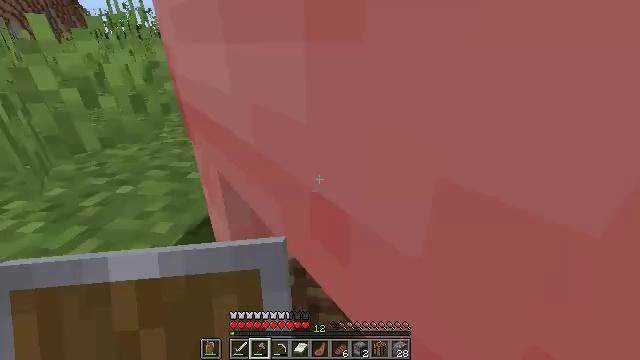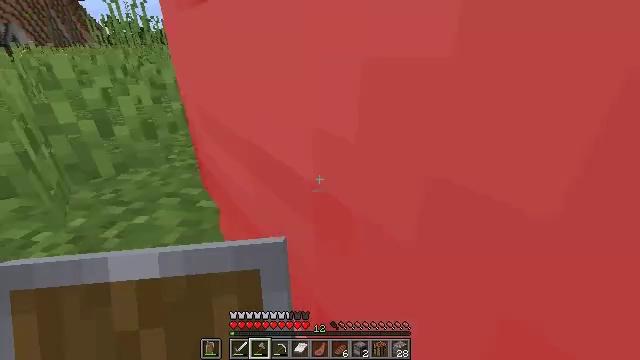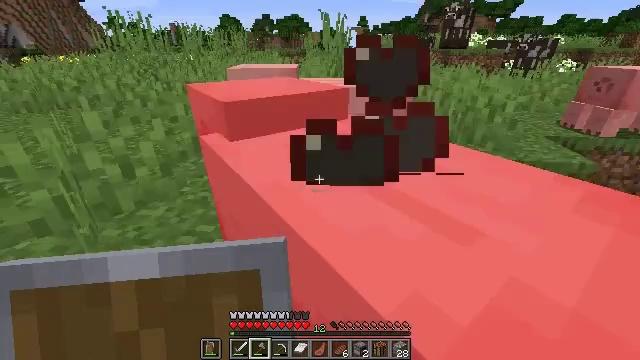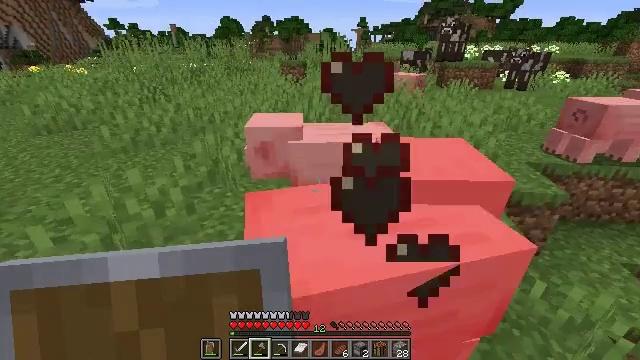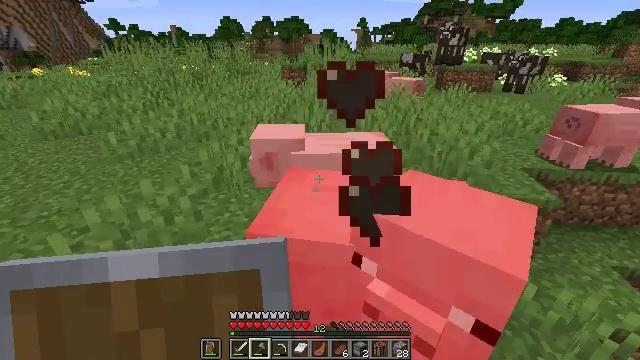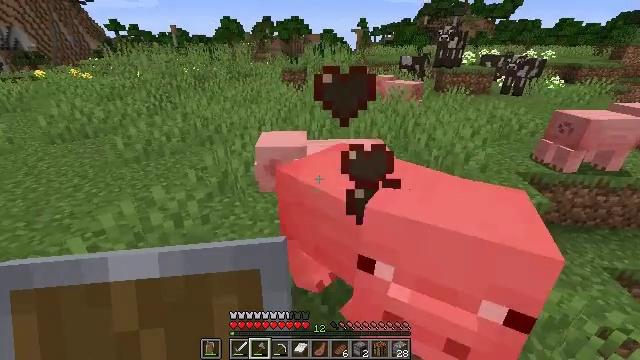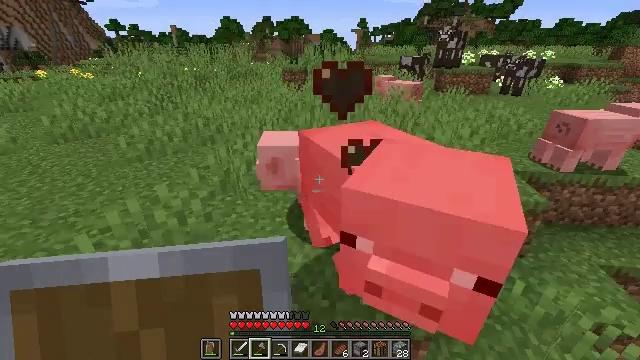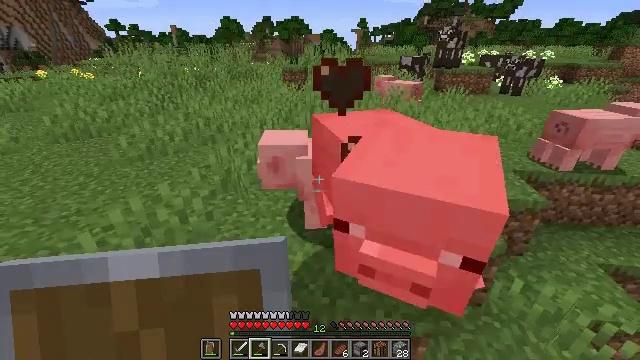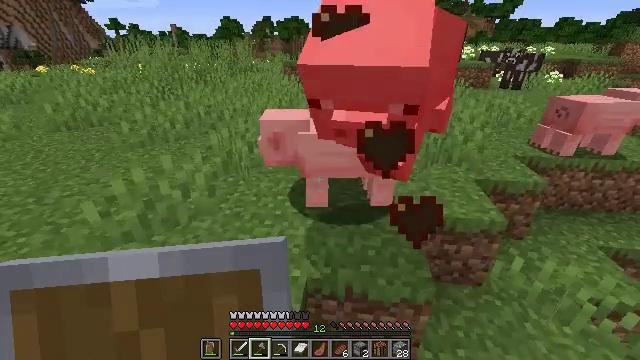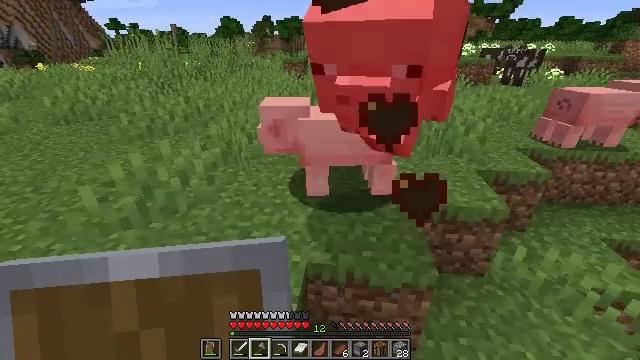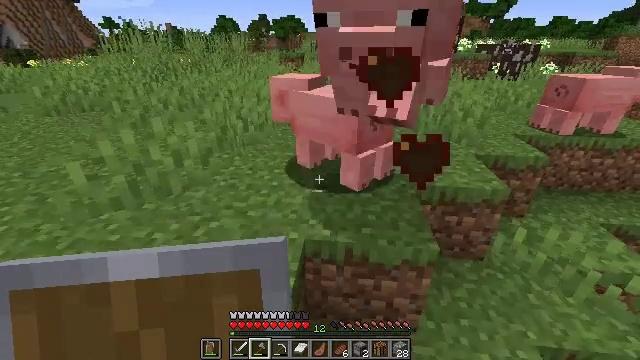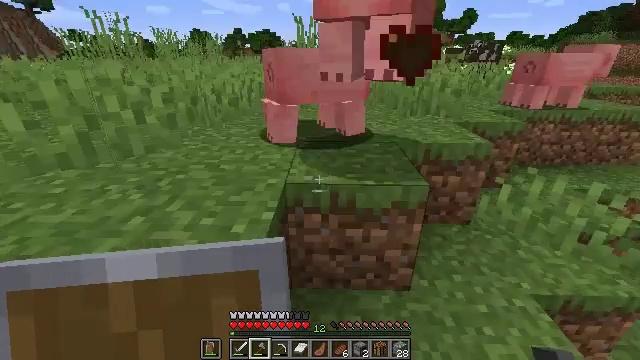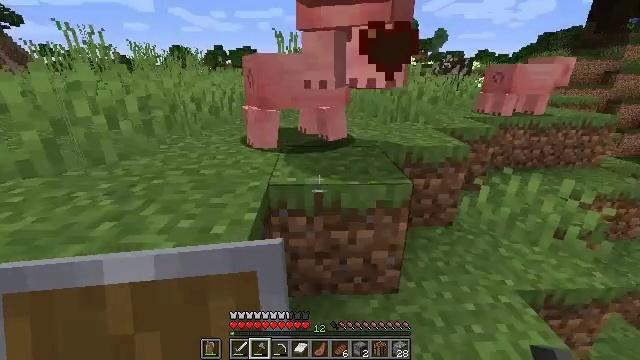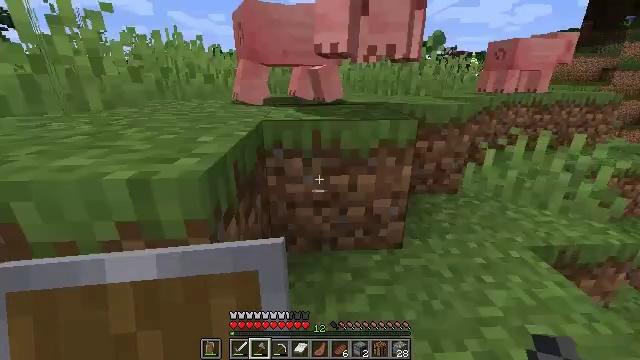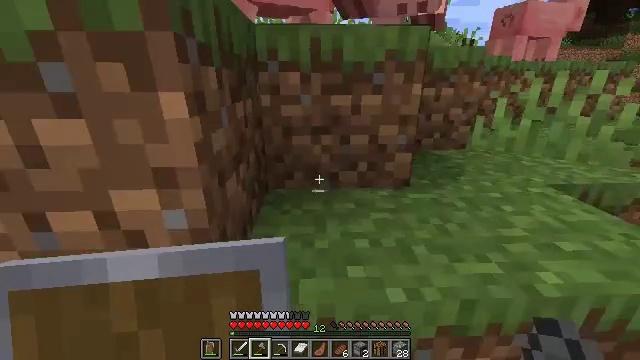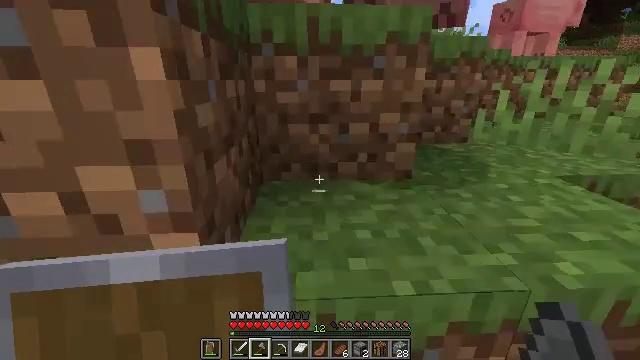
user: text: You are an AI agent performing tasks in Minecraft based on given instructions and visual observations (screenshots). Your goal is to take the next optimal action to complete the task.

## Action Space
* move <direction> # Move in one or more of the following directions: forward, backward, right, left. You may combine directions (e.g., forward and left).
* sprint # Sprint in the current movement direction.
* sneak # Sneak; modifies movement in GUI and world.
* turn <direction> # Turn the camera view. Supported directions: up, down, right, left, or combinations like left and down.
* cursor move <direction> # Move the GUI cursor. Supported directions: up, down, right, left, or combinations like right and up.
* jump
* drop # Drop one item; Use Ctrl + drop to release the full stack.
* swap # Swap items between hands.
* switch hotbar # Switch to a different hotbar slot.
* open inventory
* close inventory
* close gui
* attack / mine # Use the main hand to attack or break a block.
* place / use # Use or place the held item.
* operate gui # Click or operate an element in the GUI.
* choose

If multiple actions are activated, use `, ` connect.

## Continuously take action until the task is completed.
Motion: motion action
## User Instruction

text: Kill mobs.
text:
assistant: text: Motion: jump
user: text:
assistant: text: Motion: jump
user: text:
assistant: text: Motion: jump
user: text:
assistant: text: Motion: jump
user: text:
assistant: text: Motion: jump
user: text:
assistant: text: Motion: jump
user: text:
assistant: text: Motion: jump
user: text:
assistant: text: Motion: no_op
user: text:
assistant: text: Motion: no_op
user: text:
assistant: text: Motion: no_op
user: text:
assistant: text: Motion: turn right and up
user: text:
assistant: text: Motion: turn right and up
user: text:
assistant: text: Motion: move forward
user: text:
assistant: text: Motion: move forward
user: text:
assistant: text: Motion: move forward
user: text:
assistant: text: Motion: move forward
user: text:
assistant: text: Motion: move forward, jump
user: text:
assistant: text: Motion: move forward, jump
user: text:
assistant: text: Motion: move forward, turn right, jump
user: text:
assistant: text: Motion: move forward, turn right and up, jump
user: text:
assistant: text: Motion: move forward, turn right and up, jump
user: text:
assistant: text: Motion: move forward, turn right and up, jump
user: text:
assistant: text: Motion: move forward, turn right and up, jump
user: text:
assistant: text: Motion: turn right and down, attack / mine
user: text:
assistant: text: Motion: turn right and down, attack / mine
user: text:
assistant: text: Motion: turn down, attack / mine
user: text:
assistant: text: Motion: turn left and down, attack / mine
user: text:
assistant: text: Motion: turn left and down
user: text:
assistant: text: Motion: turn left and down, jump
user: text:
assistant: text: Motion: jump